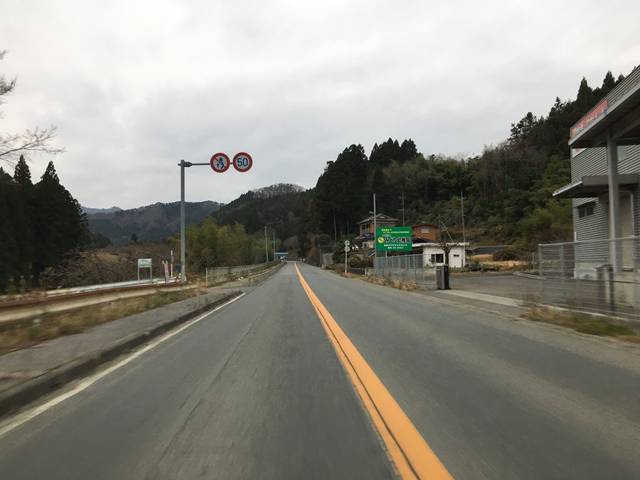
Region: Japan
Coordinates: 37.777, 140.876